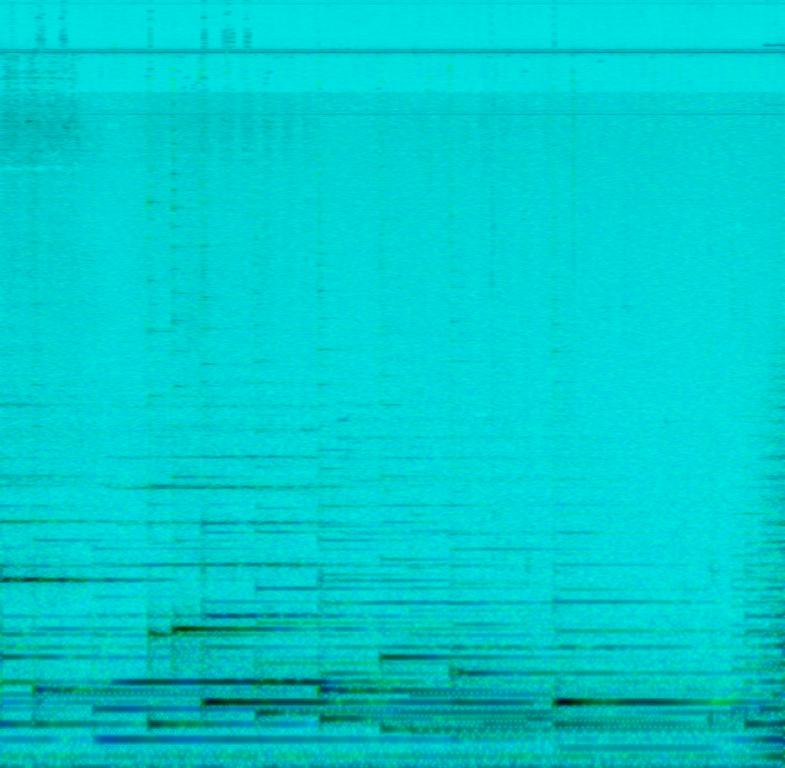
The low quality recording features an orchestra playing arpeggiated harp melody, low sustained strings and mellow flute melody. It sounds mystical, mellow and calming. The recording is a bit noisy too.